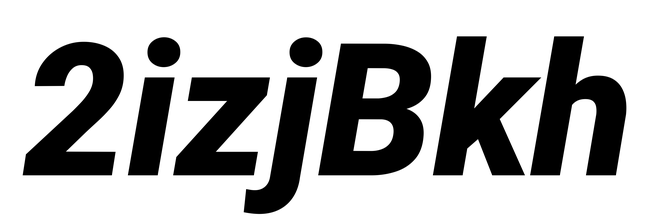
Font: Roboto-Italic_Black_Italic